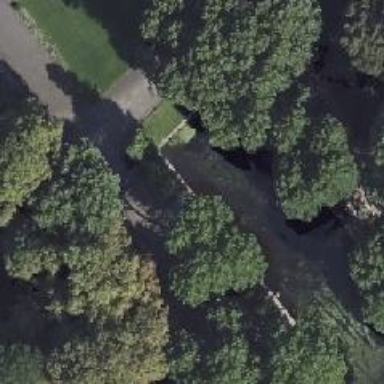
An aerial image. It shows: Broadleaved deciduous tree located in park.